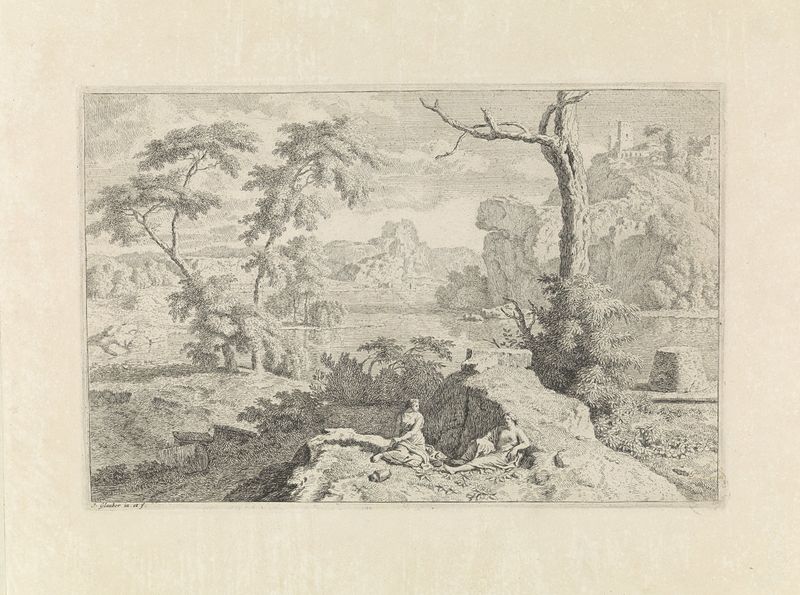
Titel: Arcadisch landschap met twee vrouwen
Künstler: Johannes Glauber
Standort: Amsterdam
Institution: Rijksmuseum
Schlagwörter: femmes, gris, blanc, lac, ciel, peinture, fleuve, antique, riviere, dessin, chateau, antiquite, pique-nique, roche, abre, roches, flore, abres, bblanc, etampe, pic-nic